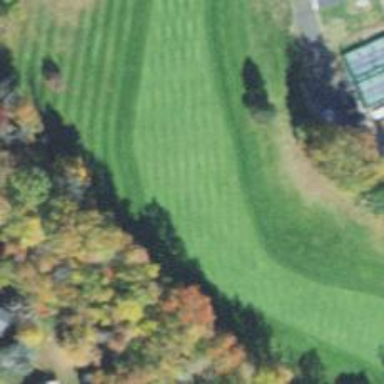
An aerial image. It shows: Golf hole.